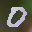
Label: 0